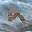
Label: 9